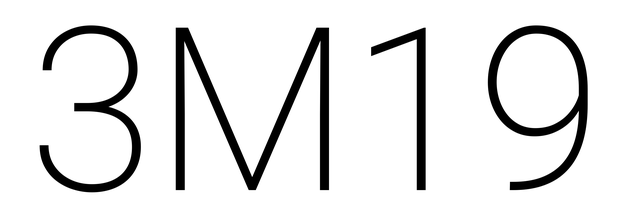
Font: Roboto_ExtraLight